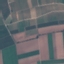
Land use / land cover: PermanentCrop